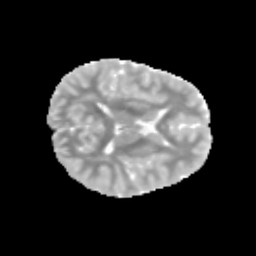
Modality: MD
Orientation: axial
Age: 10
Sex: male
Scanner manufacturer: siemens
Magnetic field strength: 3 T
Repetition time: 3.8 s
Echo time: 0.07 s